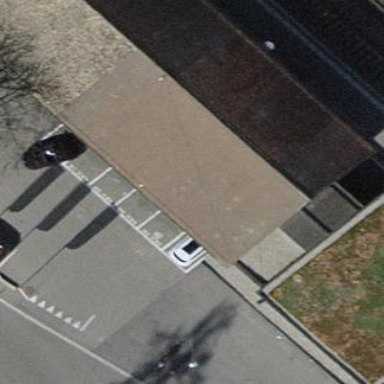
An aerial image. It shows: View of roof of building.